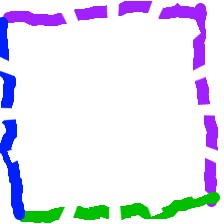
Shape: square